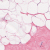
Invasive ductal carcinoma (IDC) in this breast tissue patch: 0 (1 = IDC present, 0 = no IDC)